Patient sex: F
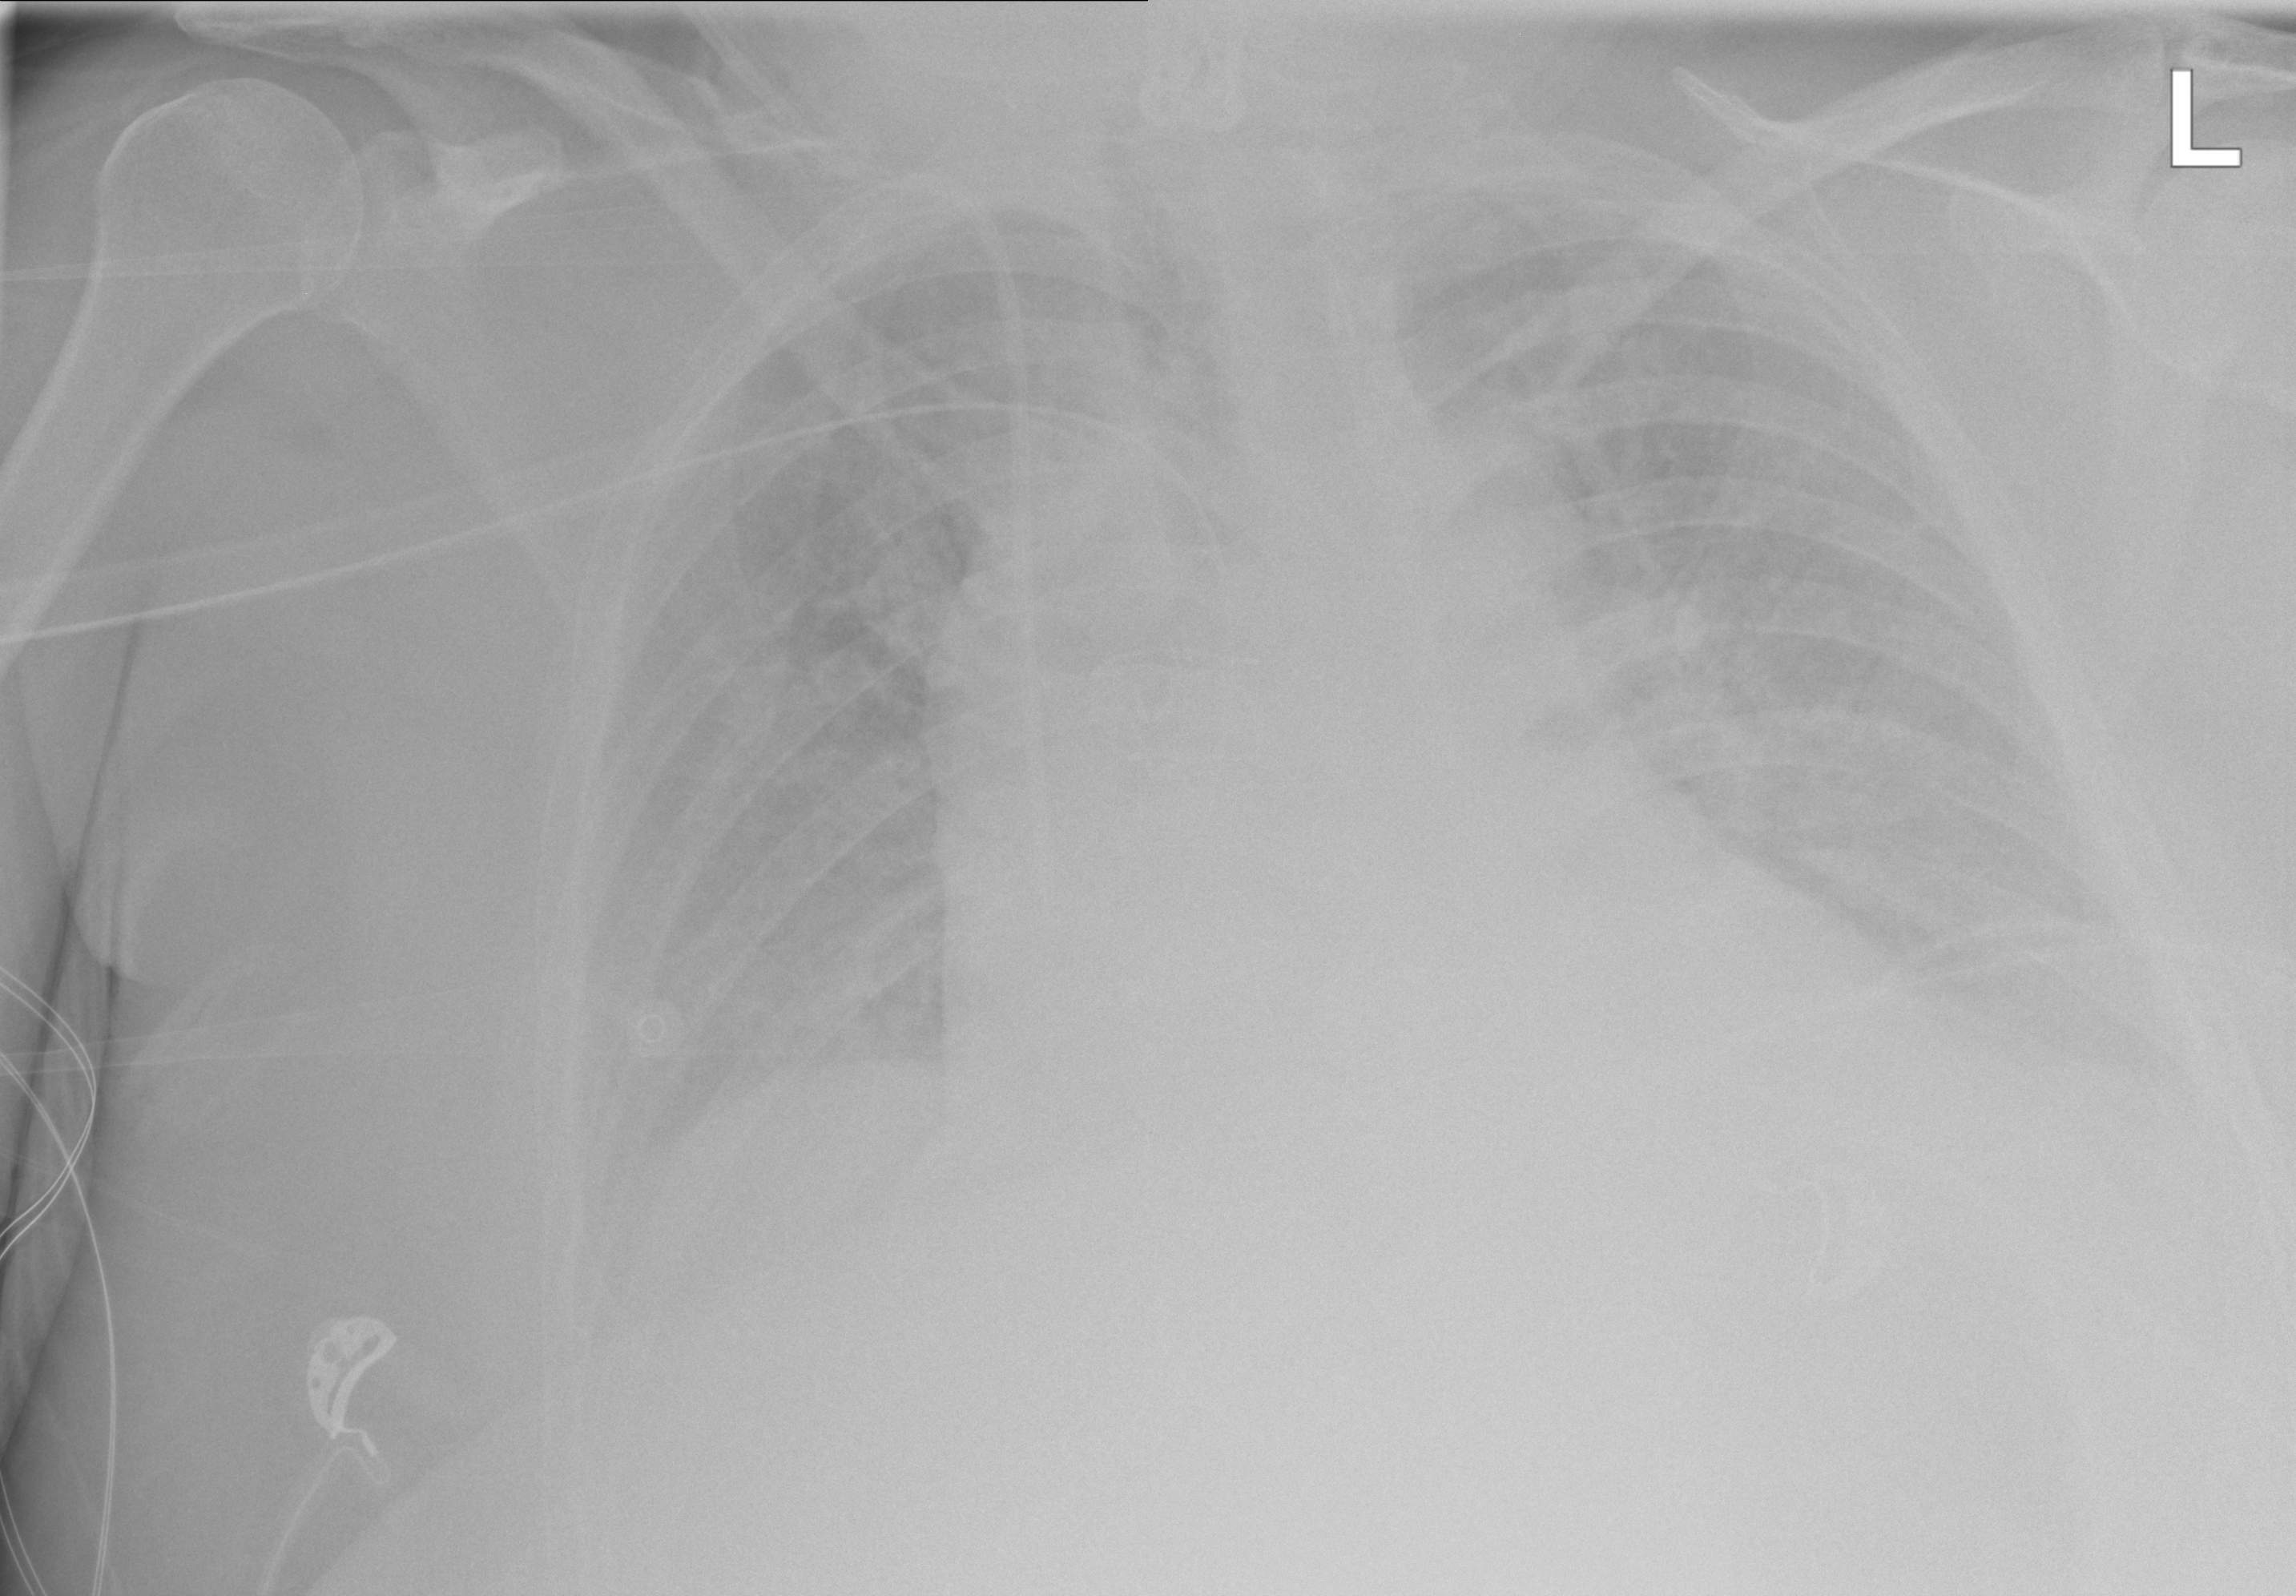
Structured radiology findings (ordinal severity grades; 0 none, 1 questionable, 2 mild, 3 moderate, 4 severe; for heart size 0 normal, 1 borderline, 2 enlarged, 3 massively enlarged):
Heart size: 1
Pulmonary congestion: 2
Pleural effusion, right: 2
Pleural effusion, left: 2
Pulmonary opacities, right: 1
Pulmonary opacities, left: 1
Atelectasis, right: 2
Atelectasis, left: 2